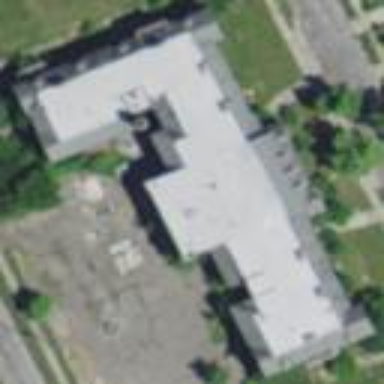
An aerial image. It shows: School building.